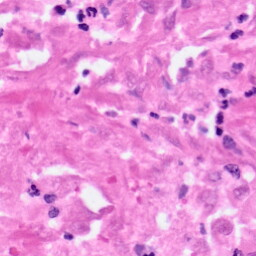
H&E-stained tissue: Pancreatic